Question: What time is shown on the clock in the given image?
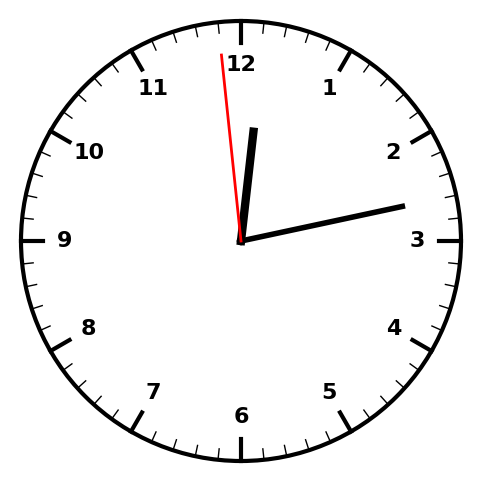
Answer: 12:12:59